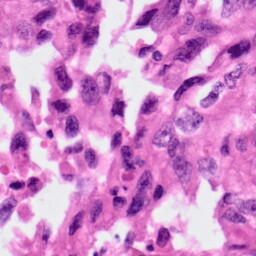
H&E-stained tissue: Lung